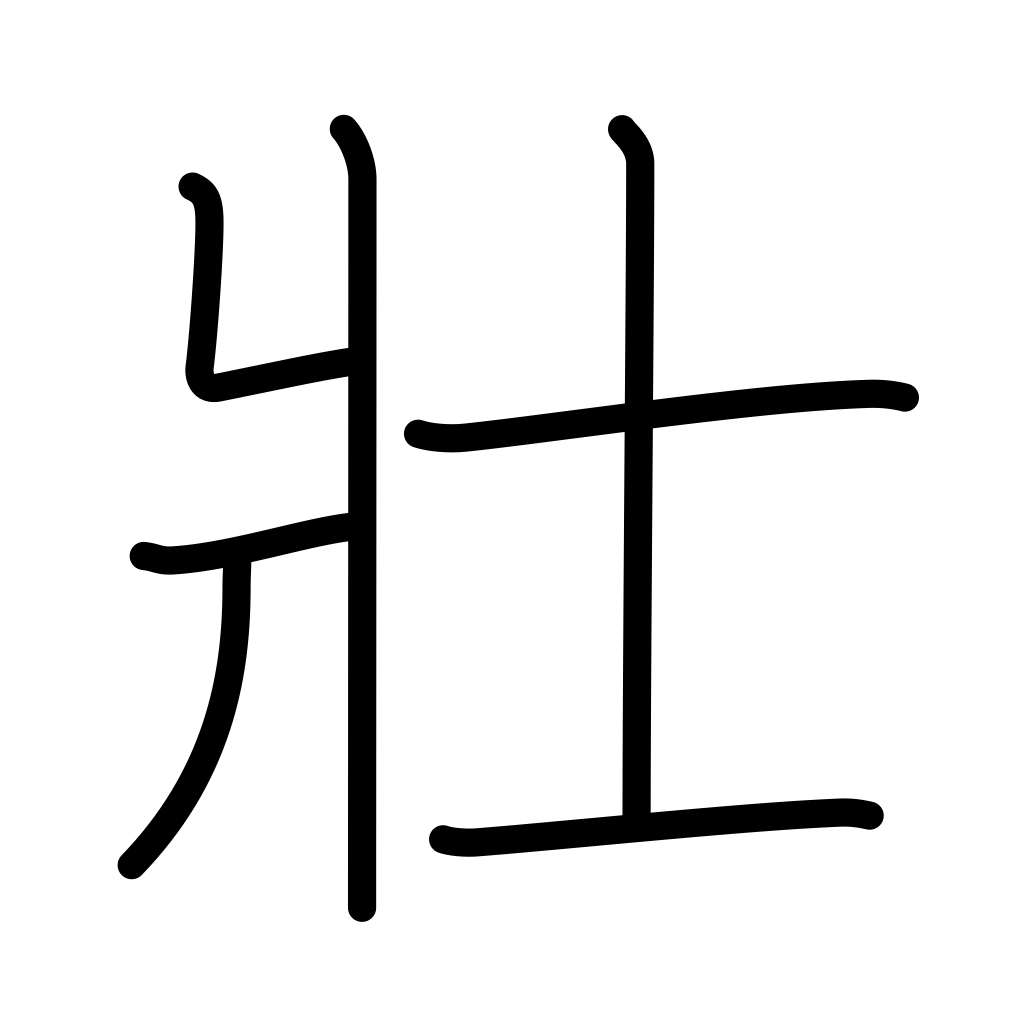
Meaning: big, large, robust, name of tribe